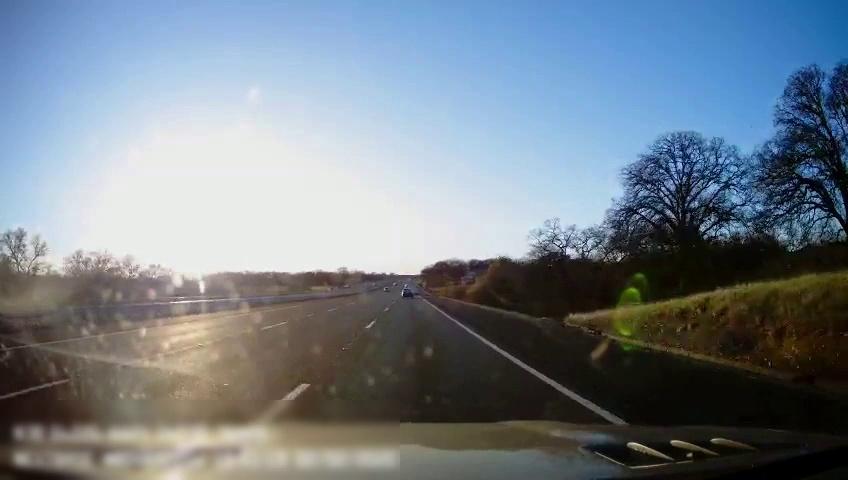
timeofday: Day
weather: Cloudy
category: Drivable Space
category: Vehicles | Car
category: Lanes | Alternate Lane
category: Lanes | Current Lane
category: Lanes | Current Lane
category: Lanes | Alternate Lane